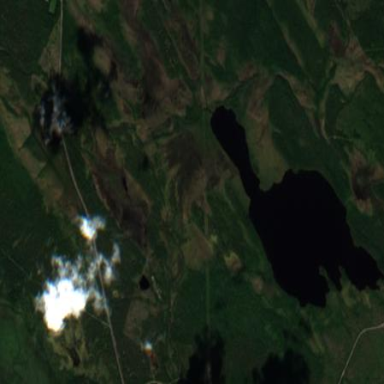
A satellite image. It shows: Serene lake.